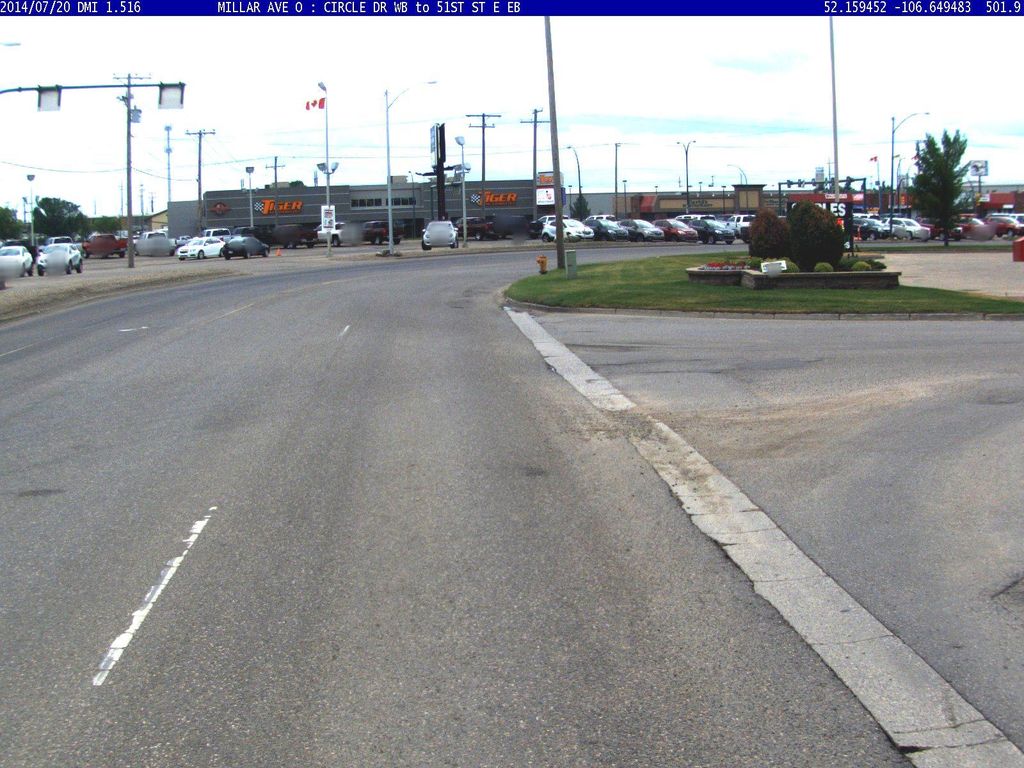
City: saskatoon